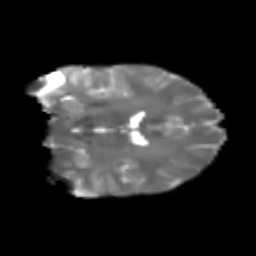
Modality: T2w
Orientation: coronal
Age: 23
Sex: male
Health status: healthy